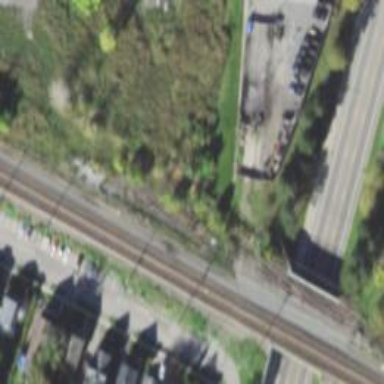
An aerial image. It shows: Abandoned railway.